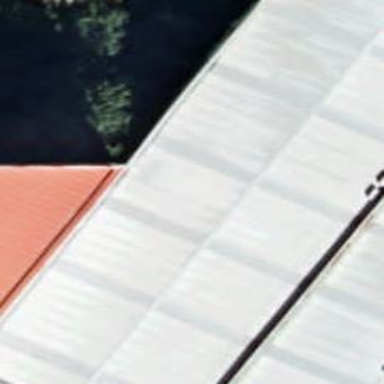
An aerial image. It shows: Warehouse building.